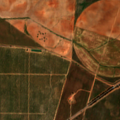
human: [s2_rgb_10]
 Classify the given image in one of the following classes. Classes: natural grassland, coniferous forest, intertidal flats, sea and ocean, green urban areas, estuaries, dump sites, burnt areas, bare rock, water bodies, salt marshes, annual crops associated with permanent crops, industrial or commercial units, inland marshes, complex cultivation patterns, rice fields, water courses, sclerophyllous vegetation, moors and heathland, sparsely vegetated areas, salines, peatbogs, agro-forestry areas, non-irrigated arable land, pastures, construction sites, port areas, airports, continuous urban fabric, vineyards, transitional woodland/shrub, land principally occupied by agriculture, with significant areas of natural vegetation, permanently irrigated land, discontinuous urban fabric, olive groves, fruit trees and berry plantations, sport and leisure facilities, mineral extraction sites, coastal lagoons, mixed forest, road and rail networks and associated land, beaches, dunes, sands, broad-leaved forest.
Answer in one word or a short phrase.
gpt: continuous urban fabric